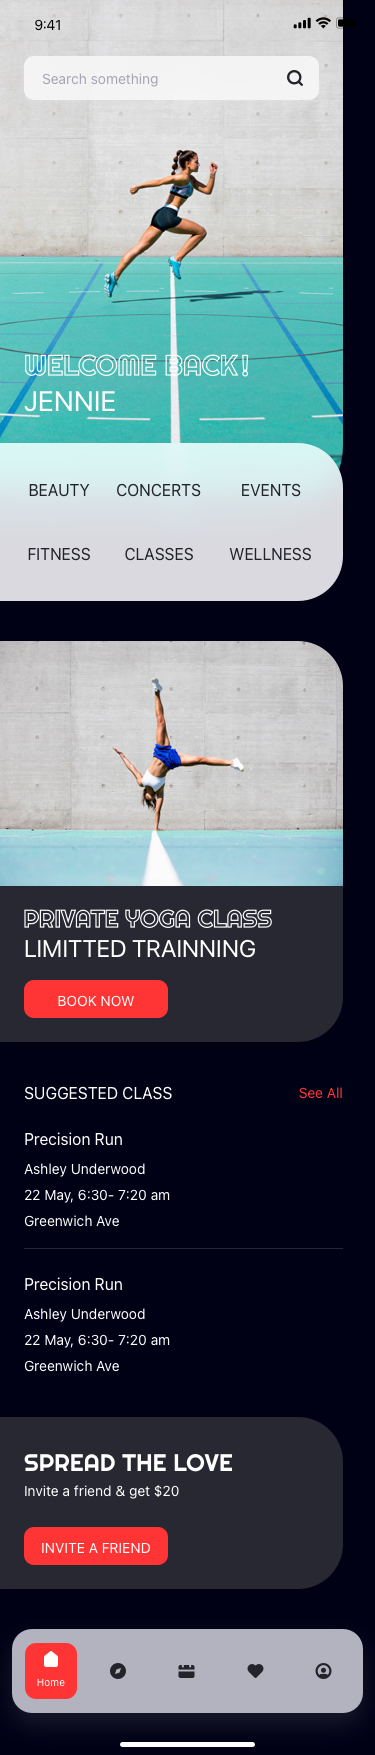
Text in this UI design:
BEAUTY
FITNESS
CONCERTS
CLASSES
EVENTS
WELLNESS
JENNIE
LIMITTED TRAINNING
BOOK NOW
INVITE A FRIEND
SUGGESTED CLASS
Precision Run
Ashley Underwood
22 May, 6:30- 7:20 am
Greenwich Ave
Precision Run
Ashley Underwood
22 May, 6:30- 7:20 am
Greenwich Ave
Home
Invite a friend & get $20
Search something
See All